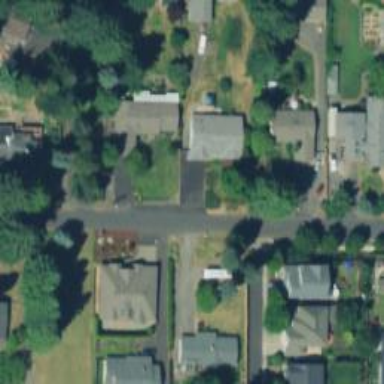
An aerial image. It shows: Residential road with sidewalk on the left.